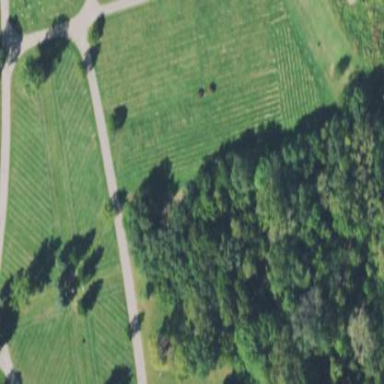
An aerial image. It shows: Cemetery.